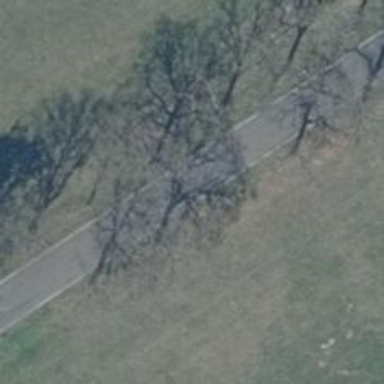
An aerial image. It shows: Secondary road with asphalt surface.